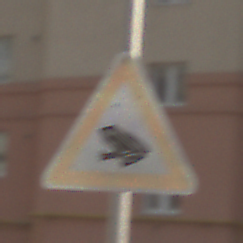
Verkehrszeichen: AmphibienwanderungRechts
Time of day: MorningAfternoon
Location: Outdoor (Urban)
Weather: PartlyCloudy
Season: NotSpecified
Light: Natural